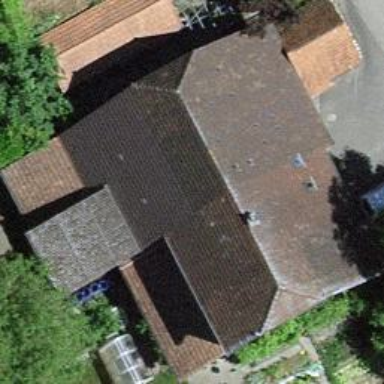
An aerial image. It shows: Farm building.